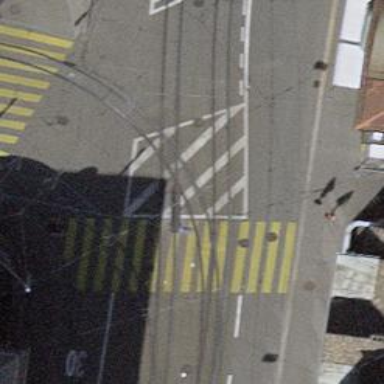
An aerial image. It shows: Railway crossing.